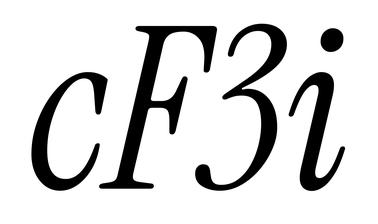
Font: InstrumentSerif-Italic